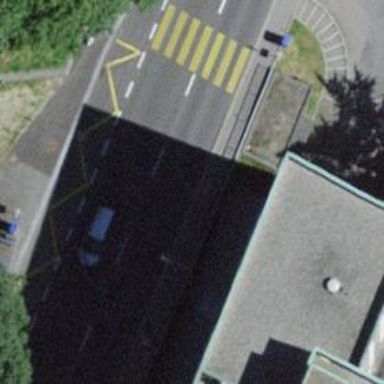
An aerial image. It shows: Uncontrolled zebra crossing on the road.